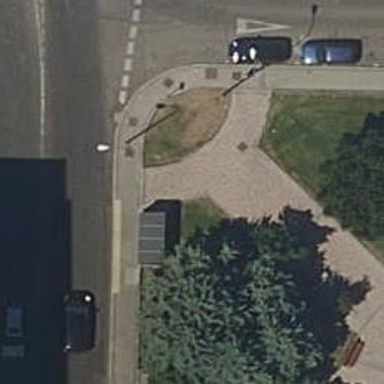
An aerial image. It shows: Footway surfaced with paving stones.